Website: lowes
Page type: customer-info-address
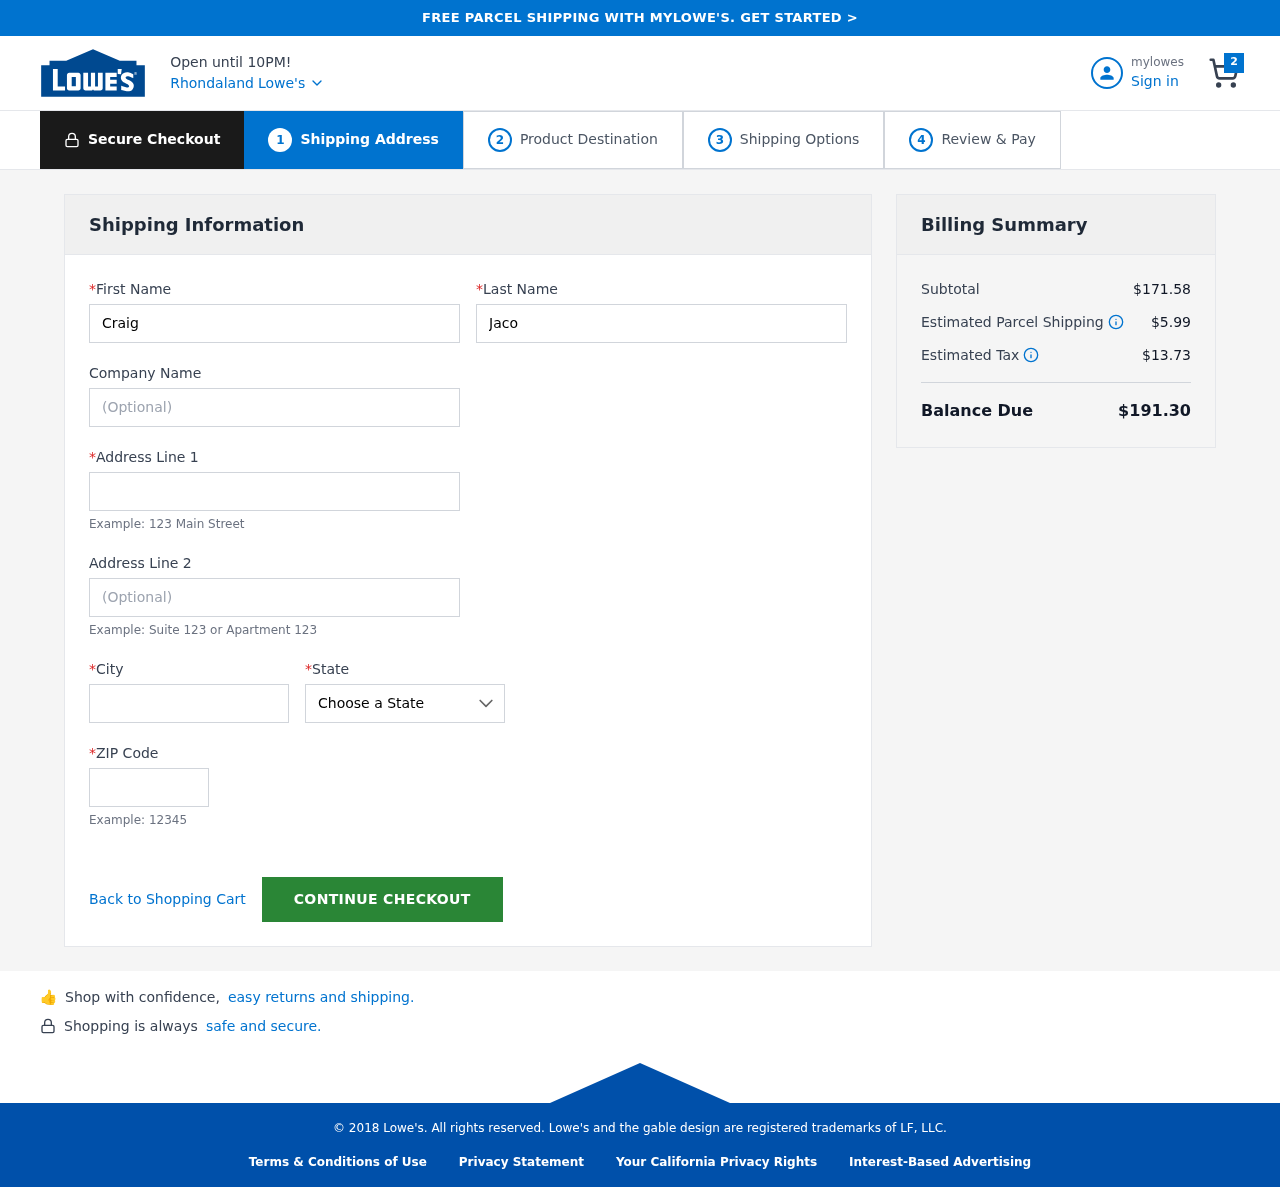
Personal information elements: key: PII_CITY
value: Rhondaland
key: PII_FIRSTNAME
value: Craig
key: PII_LASTNAME
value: Jacobs
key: PII_POSTCODE
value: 75115
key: PII_STATE
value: Mississippi
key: PII_STREET
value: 879 Anderson Route
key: PII_STREET2
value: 657 Lane Glen
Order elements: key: ORDER_NUM_ITEMS
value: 2
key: ORDER_SUBTOTAL
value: $171.58
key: ORDER_SHIPPING_COST
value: $5.99
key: ORDER_TAX
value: $13.73
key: ORDER_TOTAL
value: $191.30